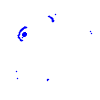
Particle: pion